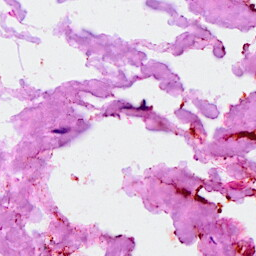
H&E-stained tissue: Breast